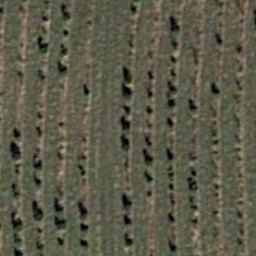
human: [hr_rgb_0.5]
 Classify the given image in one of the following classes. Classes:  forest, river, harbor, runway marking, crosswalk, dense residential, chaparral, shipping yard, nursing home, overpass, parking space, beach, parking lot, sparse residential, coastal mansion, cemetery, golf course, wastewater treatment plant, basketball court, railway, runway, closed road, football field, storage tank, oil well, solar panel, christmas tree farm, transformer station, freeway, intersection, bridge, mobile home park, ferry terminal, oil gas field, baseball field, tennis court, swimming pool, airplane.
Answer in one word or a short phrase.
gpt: christmas tree farm